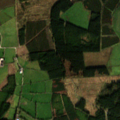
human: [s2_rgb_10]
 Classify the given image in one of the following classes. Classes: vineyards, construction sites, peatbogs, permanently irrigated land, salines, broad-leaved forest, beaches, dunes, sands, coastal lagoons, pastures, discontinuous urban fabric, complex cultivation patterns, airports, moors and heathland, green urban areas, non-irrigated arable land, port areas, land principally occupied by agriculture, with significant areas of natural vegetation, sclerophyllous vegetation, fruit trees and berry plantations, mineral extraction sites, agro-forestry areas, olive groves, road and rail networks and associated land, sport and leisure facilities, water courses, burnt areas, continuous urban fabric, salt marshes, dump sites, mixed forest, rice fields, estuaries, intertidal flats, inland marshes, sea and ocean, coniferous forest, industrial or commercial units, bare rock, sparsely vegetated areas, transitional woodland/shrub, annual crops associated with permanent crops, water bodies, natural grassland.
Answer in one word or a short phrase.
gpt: pastures, coniferous forest, transitional woodland/shrub